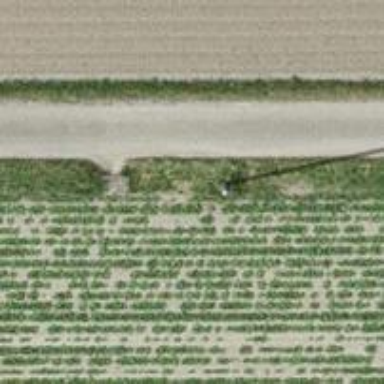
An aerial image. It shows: Power pole.